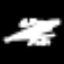
Label: frog